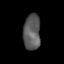
Tissue: lung
Cell type: Epithelial cells
Senescence score: 0.185
Nuclear area (px): 591
Mean DAPI intensity: 91.827